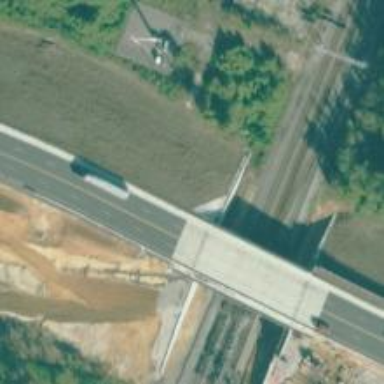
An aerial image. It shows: Trunk highway bridge.